Question: I created a function to enable/disable a submit button, and I want it to run when user types something in a text field.
'''
<form name="sidebarPostMessageForm" action="../app/NewMessageAsynch.action">
<input type="hidden" name="conversationId" value="${conversationId}"/>
<lalahtml:textarea id="messageText" name="messageText" onkeyup="enableDisablePostButton();" ></lalahtml:textarea>
<input type="button" name="postMessage" id="postMessage" onclick="if(this.form.messageText.value.trim().length>0){sidebar_postMessage();this.disabled='disabled'}" value="<ezmi18n:message key="doSendMessage.Label" />"/>
</form>
<script type="text/javascript">
function enableDisablePostButton(){
if (document.getElementById("messageText").value.trim() == "") {
document.getElementById("postMessage").disabled="disabled";
} else {
document.getElementById("postMessage").disabled="";
}
}
</script>
'''
When I test it, I get the following javascript error:
ReferenceError: enableDisablePostButton is not defined
enableDisablePostButton();

It's like if the function enableDisablePostButton() did not exist... Does anyone know why and what can I do?
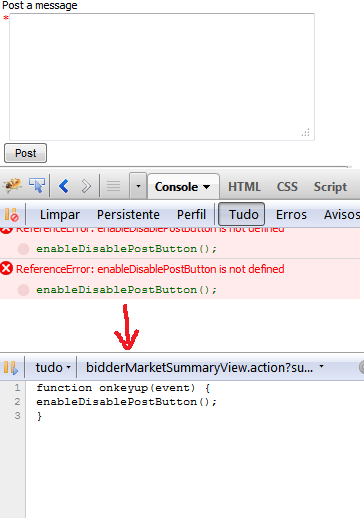
Answer: I found out the problem, guys! In fact, the javascript block wasn't being loaded because it was being fetched asynchronously (ajax). I found out this now and I set the javascript code in the onkeyup attribute directly:
'''
onkeyup="this.form.messageText.value.trim() == ''? this.form.postMessage.disabled='disabled': this.form.postMessage.disabled='';"
'''
thanks for all the help!